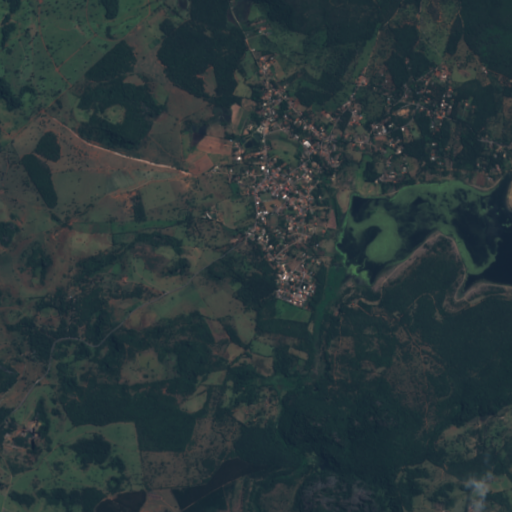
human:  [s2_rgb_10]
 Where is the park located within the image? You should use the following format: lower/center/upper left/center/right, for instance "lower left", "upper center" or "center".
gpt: The park is located in the center of the image.
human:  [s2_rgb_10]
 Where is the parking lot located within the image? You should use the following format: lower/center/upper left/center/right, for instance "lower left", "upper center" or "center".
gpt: The parking lot is located in the upper left of the image.
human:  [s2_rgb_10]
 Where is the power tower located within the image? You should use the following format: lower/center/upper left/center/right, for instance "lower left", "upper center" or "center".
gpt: The power tower is located in the upper left of the image.
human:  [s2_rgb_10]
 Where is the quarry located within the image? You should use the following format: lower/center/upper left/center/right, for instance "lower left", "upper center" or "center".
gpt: There is no quarry in the image.